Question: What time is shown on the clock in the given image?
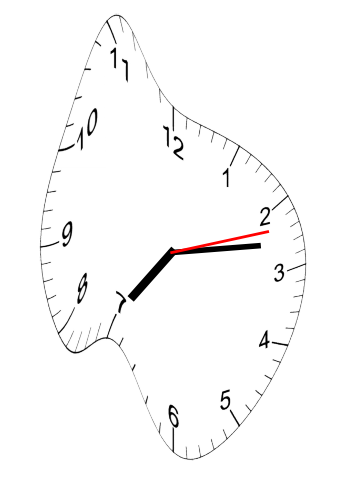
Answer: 07:13:12